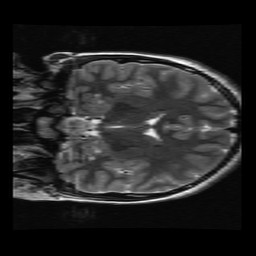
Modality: T2w
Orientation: coronal
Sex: male
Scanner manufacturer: ge
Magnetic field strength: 3 T
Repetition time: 5 s
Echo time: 0.1017 s